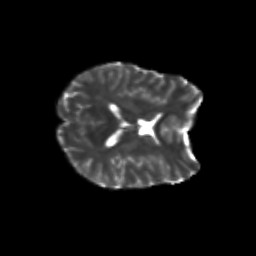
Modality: T2w
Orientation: axial
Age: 28
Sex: female
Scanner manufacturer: siemens
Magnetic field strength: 3 T
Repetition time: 3.5 s
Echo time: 0.113 s